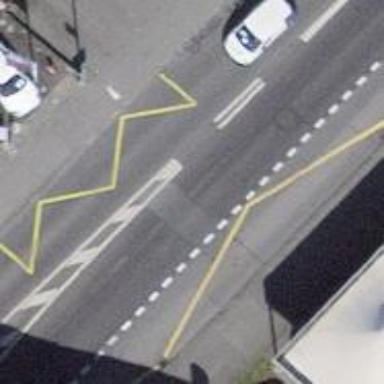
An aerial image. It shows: Bus stop with designated public transport stop position.